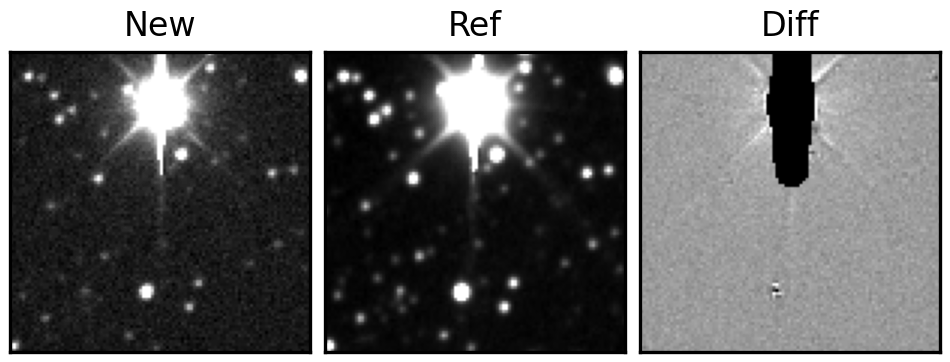
Label: bogus